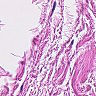
Metastatic tissue present: no